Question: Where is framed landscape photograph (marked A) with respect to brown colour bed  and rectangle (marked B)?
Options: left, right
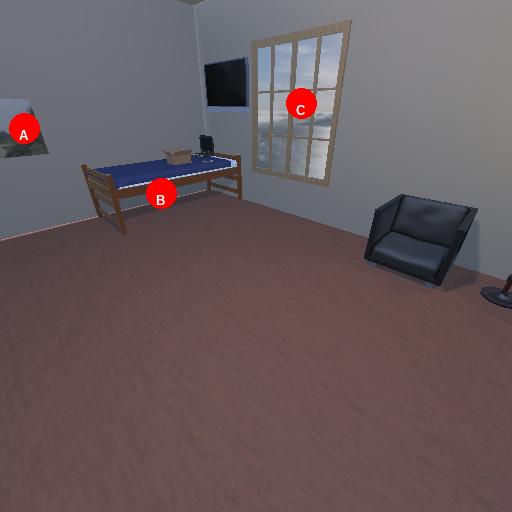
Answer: left